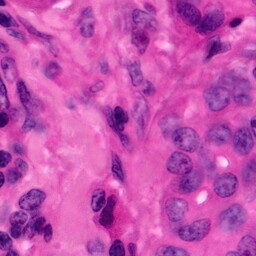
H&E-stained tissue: Pancreatic